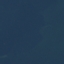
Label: SeaLake